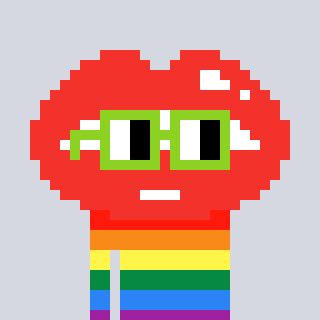
a pixel art character with square light green glasses, a lips-shaped head and a yellow-colored body on a cool background